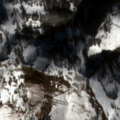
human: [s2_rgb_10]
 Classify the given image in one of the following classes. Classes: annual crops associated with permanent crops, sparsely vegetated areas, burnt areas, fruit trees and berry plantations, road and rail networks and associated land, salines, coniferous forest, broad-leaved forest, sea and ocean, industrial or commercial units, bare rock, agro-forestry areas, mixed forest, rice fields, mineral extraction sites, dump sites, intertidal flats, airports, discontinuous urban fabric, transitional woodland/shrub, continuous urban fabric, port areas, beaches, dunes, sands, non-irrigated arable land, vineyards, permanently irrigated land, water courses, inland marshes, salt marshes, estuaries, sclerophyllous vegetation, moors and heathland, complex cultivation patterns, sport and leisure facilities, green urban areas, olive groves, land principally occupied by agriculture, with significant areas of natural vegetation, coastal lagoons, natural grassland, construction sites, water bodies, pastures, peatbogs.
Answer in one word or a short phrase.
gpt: broad-leaved forest, natural grassland, transitional woodland/shrub